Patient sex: M
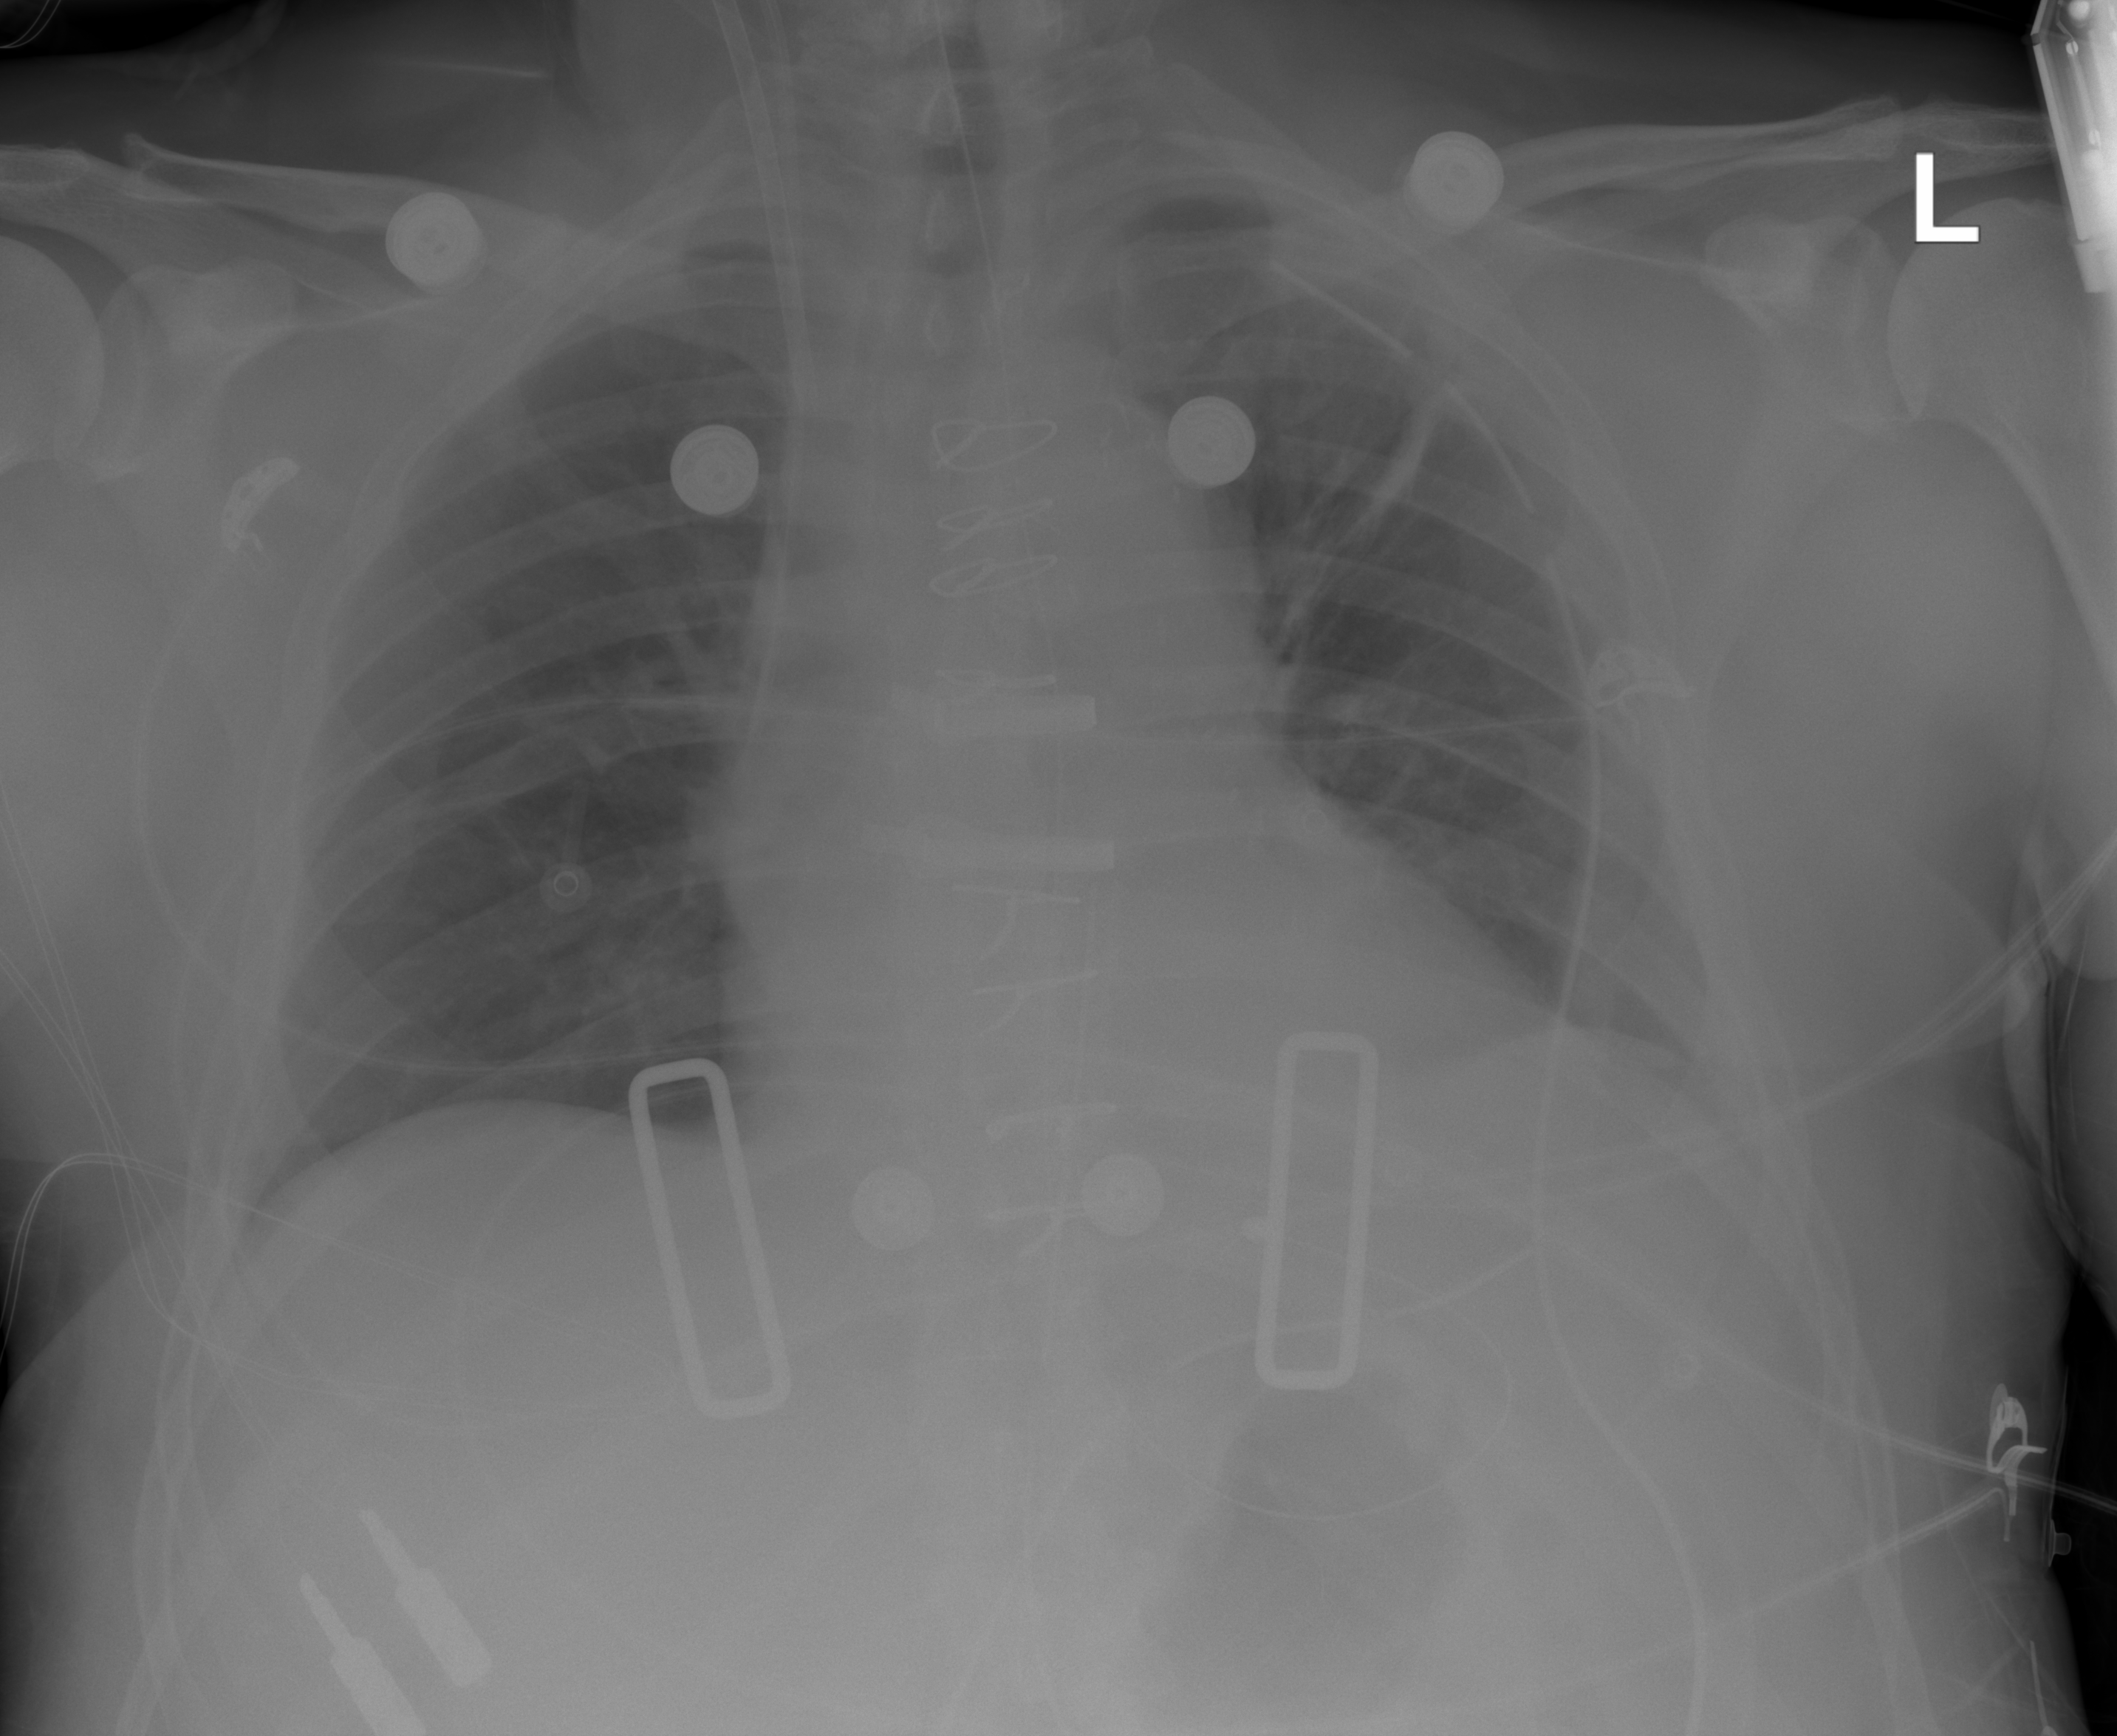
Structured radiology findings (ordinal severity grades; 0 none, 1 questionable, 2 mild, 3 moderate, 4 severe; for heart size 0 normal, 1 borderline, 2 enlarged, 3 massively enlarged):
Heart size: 2
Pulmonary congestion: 3
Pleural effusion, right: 0
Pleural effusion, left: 2
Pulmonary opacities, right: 0
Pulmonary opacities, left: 0
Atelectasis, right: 2
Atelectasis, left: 2